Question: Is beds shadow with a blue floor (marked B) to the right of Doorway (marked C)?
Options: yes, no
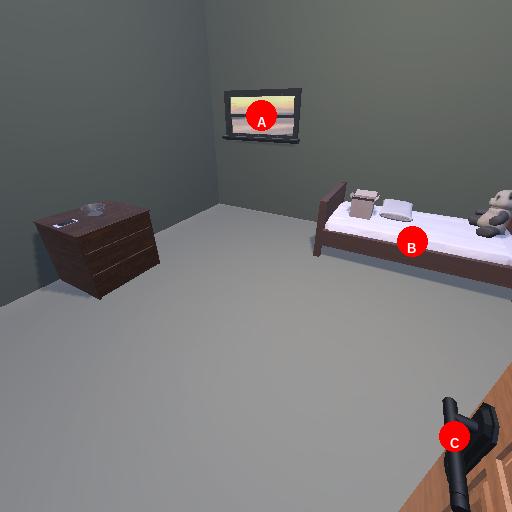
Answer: yes